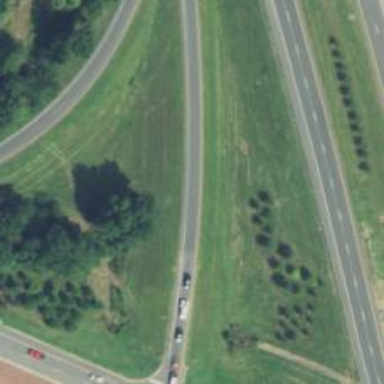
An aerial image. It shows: Trunk link highway with asphalt surface.